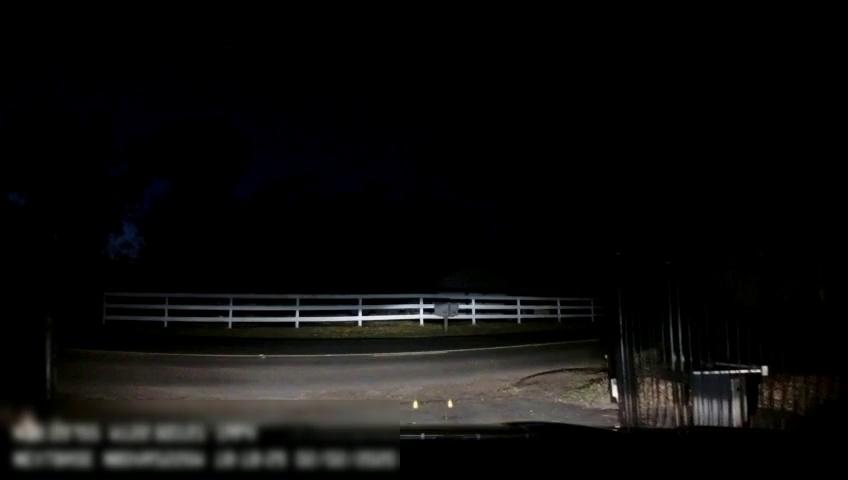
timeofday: Night
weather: Other
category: Drivable Space
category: Lanes | Current Lane